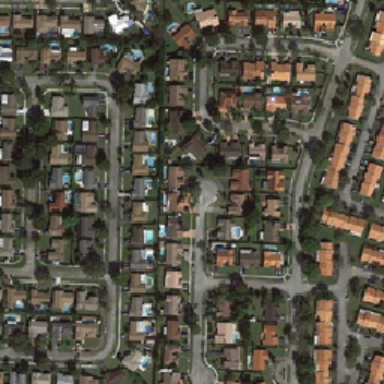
The area is densely populated .